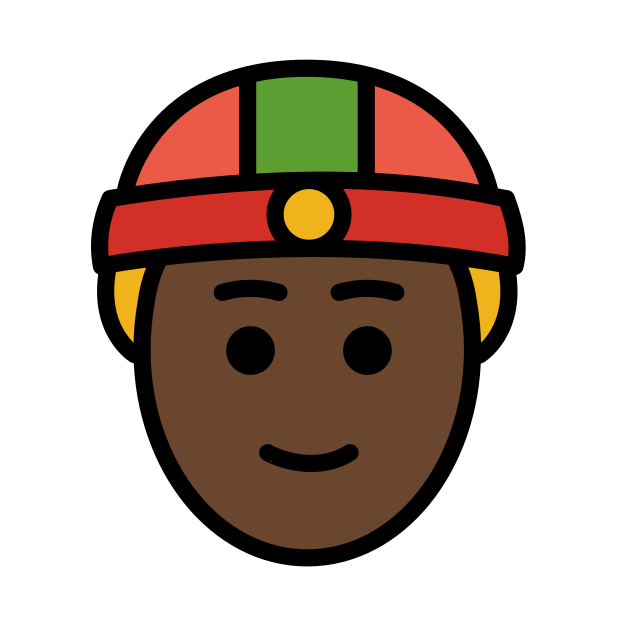
person with skullcap: dark skin tone